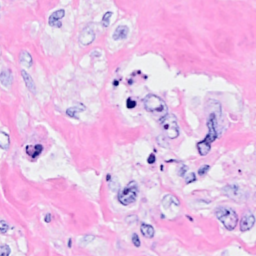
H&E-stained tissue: Breast